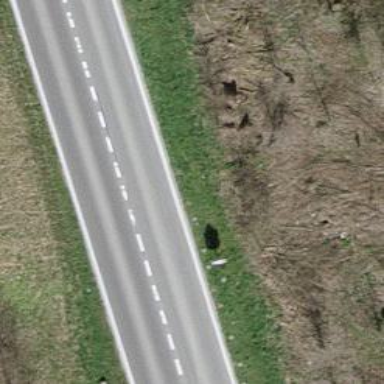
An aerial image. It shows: Primary road with asphalt surface.